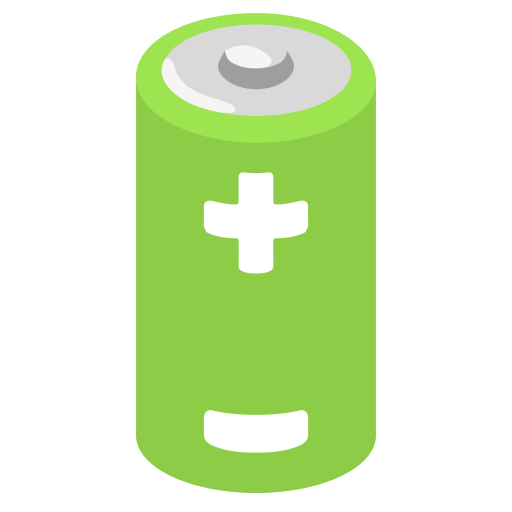
Emoji: 🔋